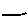
Label: line